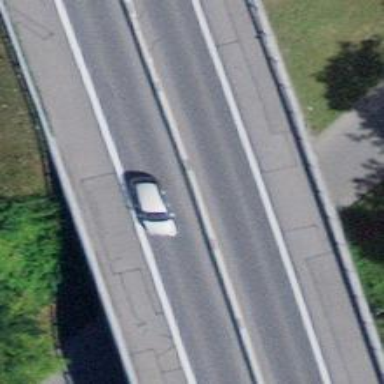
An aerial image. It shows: Trunk road bridge.